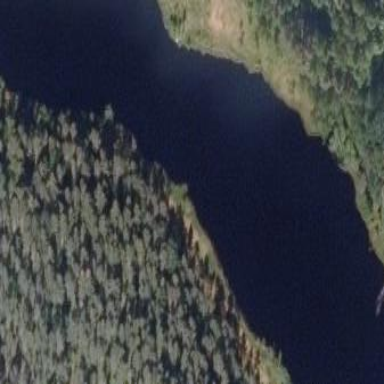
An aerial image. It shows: Pond surrounded by natural water.